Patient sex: M
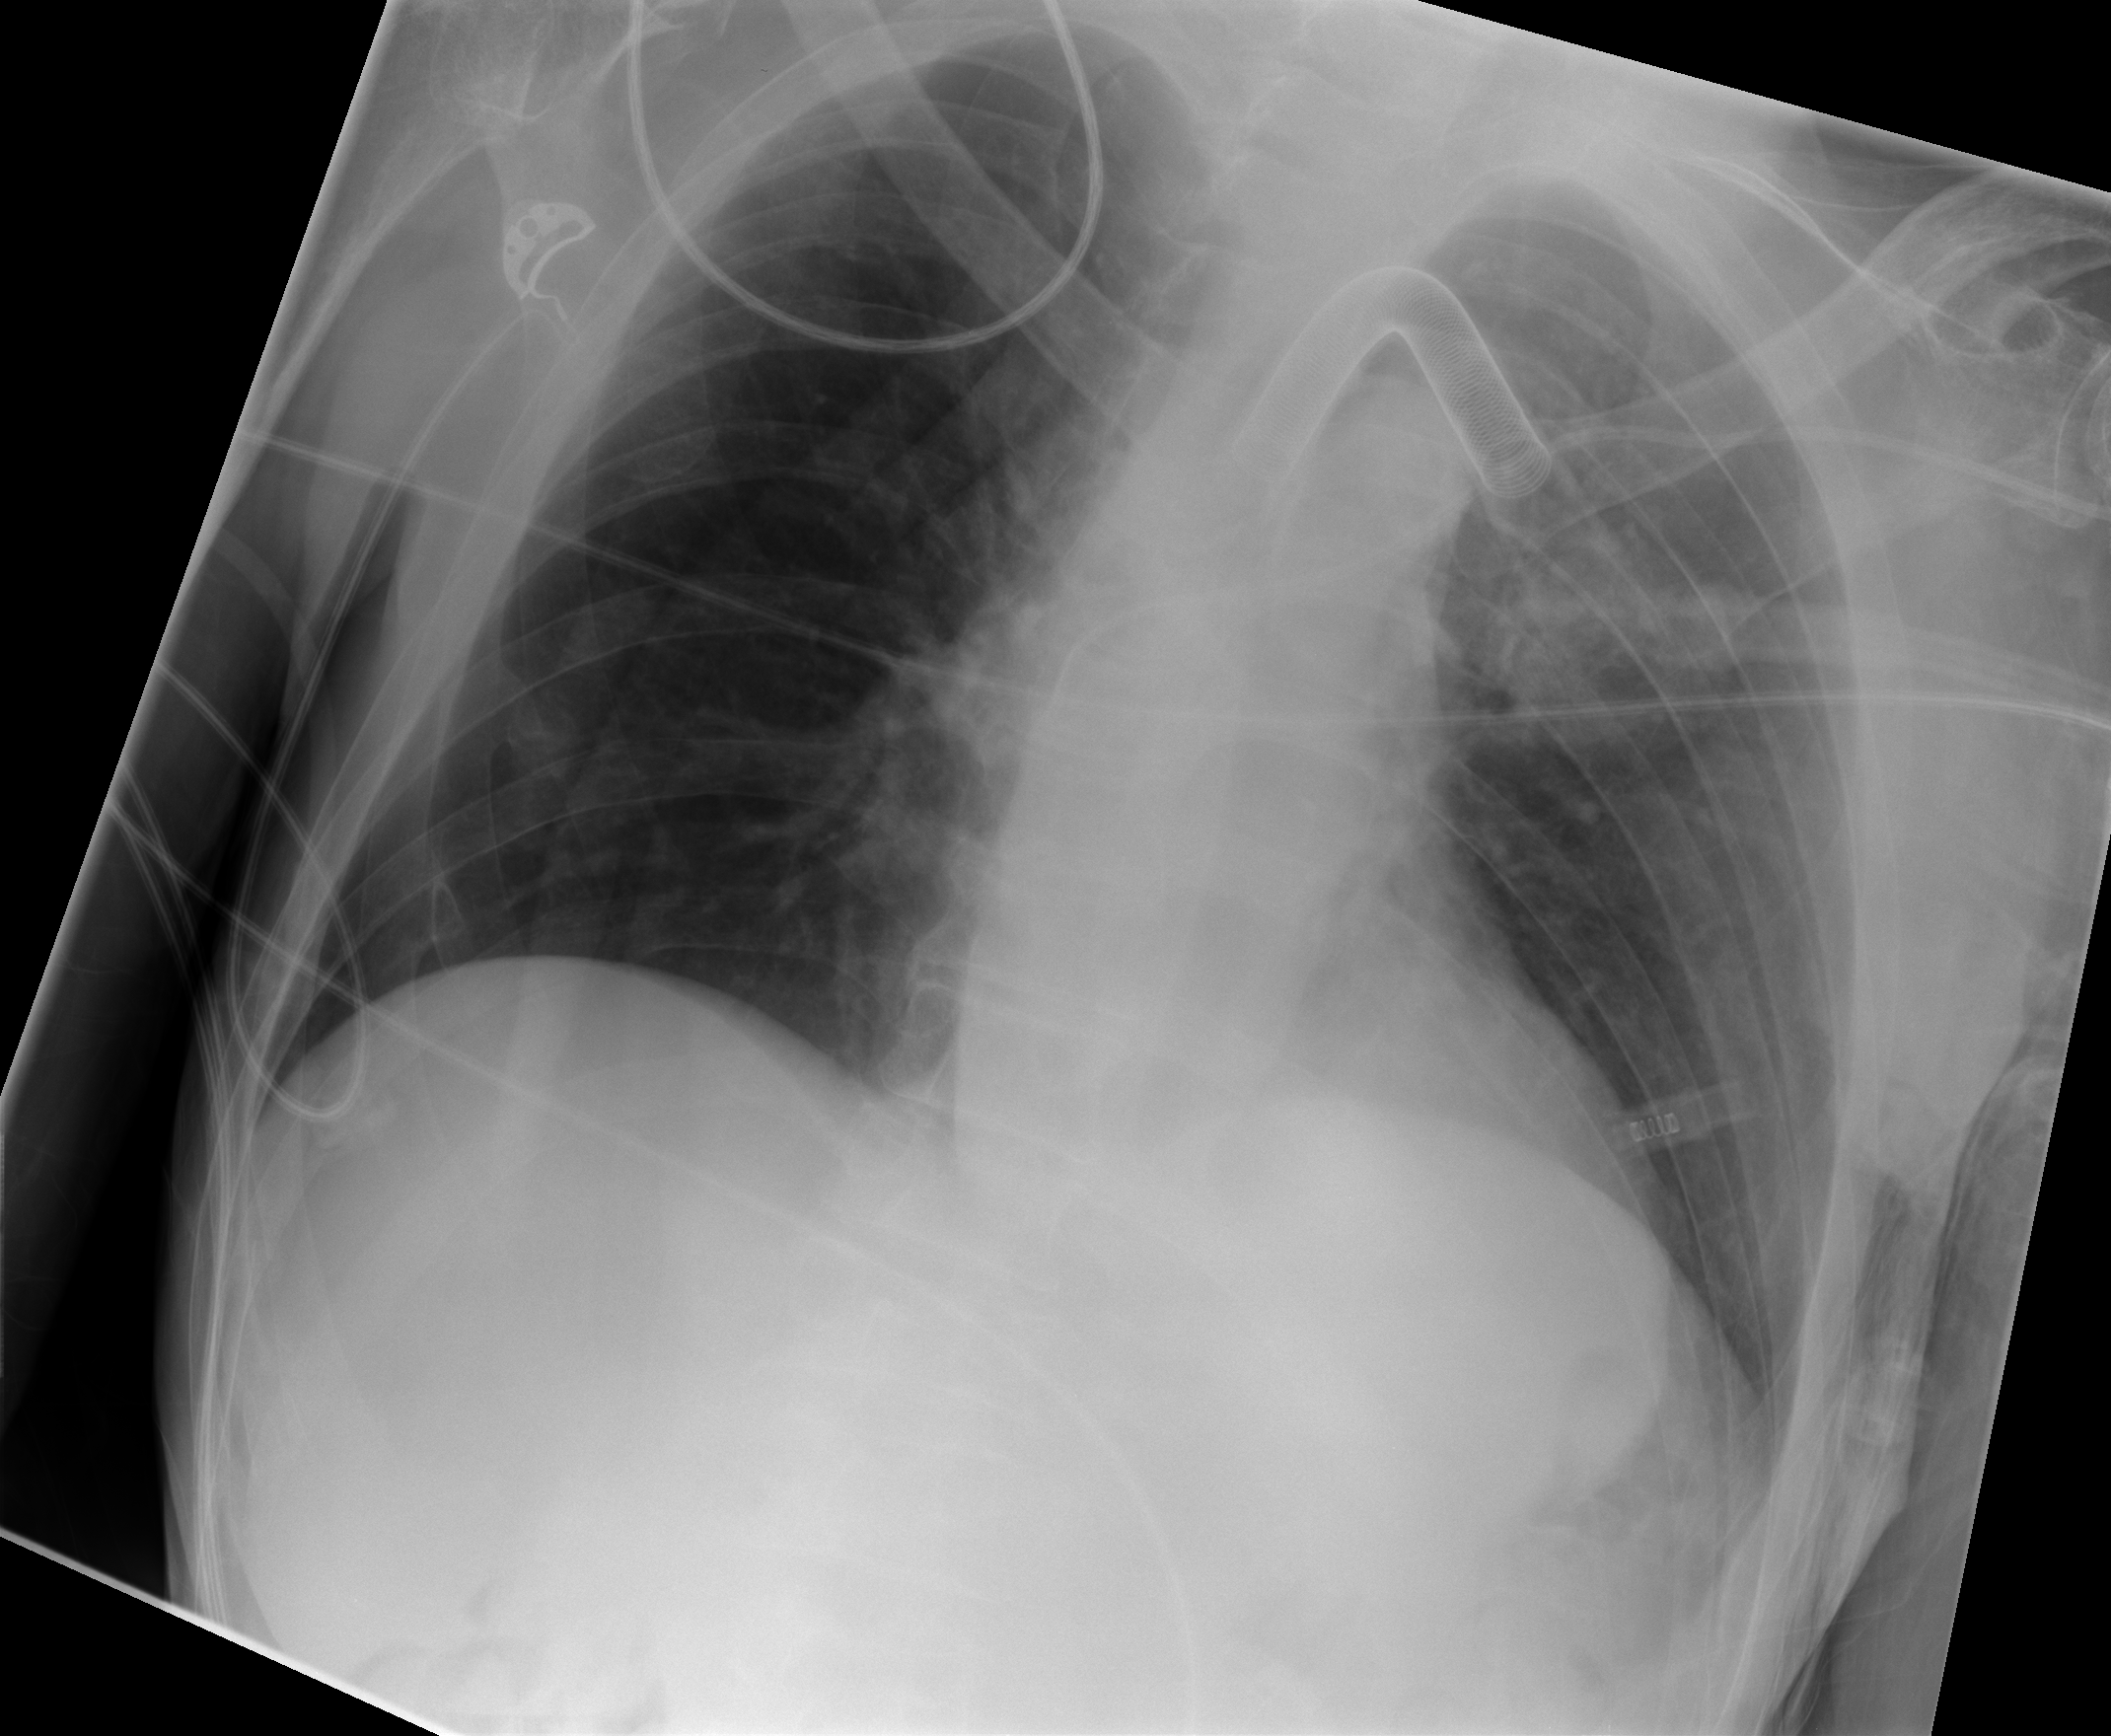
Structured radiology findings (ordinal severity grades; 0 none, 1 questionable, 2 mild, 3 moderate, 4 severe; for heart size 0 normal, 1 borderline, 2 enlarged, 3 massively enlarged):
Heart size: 0
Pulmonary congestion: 0
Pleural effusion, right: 0
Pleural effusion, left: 0
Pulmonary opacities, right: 0
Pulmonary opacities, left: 2
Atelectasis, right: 0
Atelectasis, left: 0